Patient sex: M
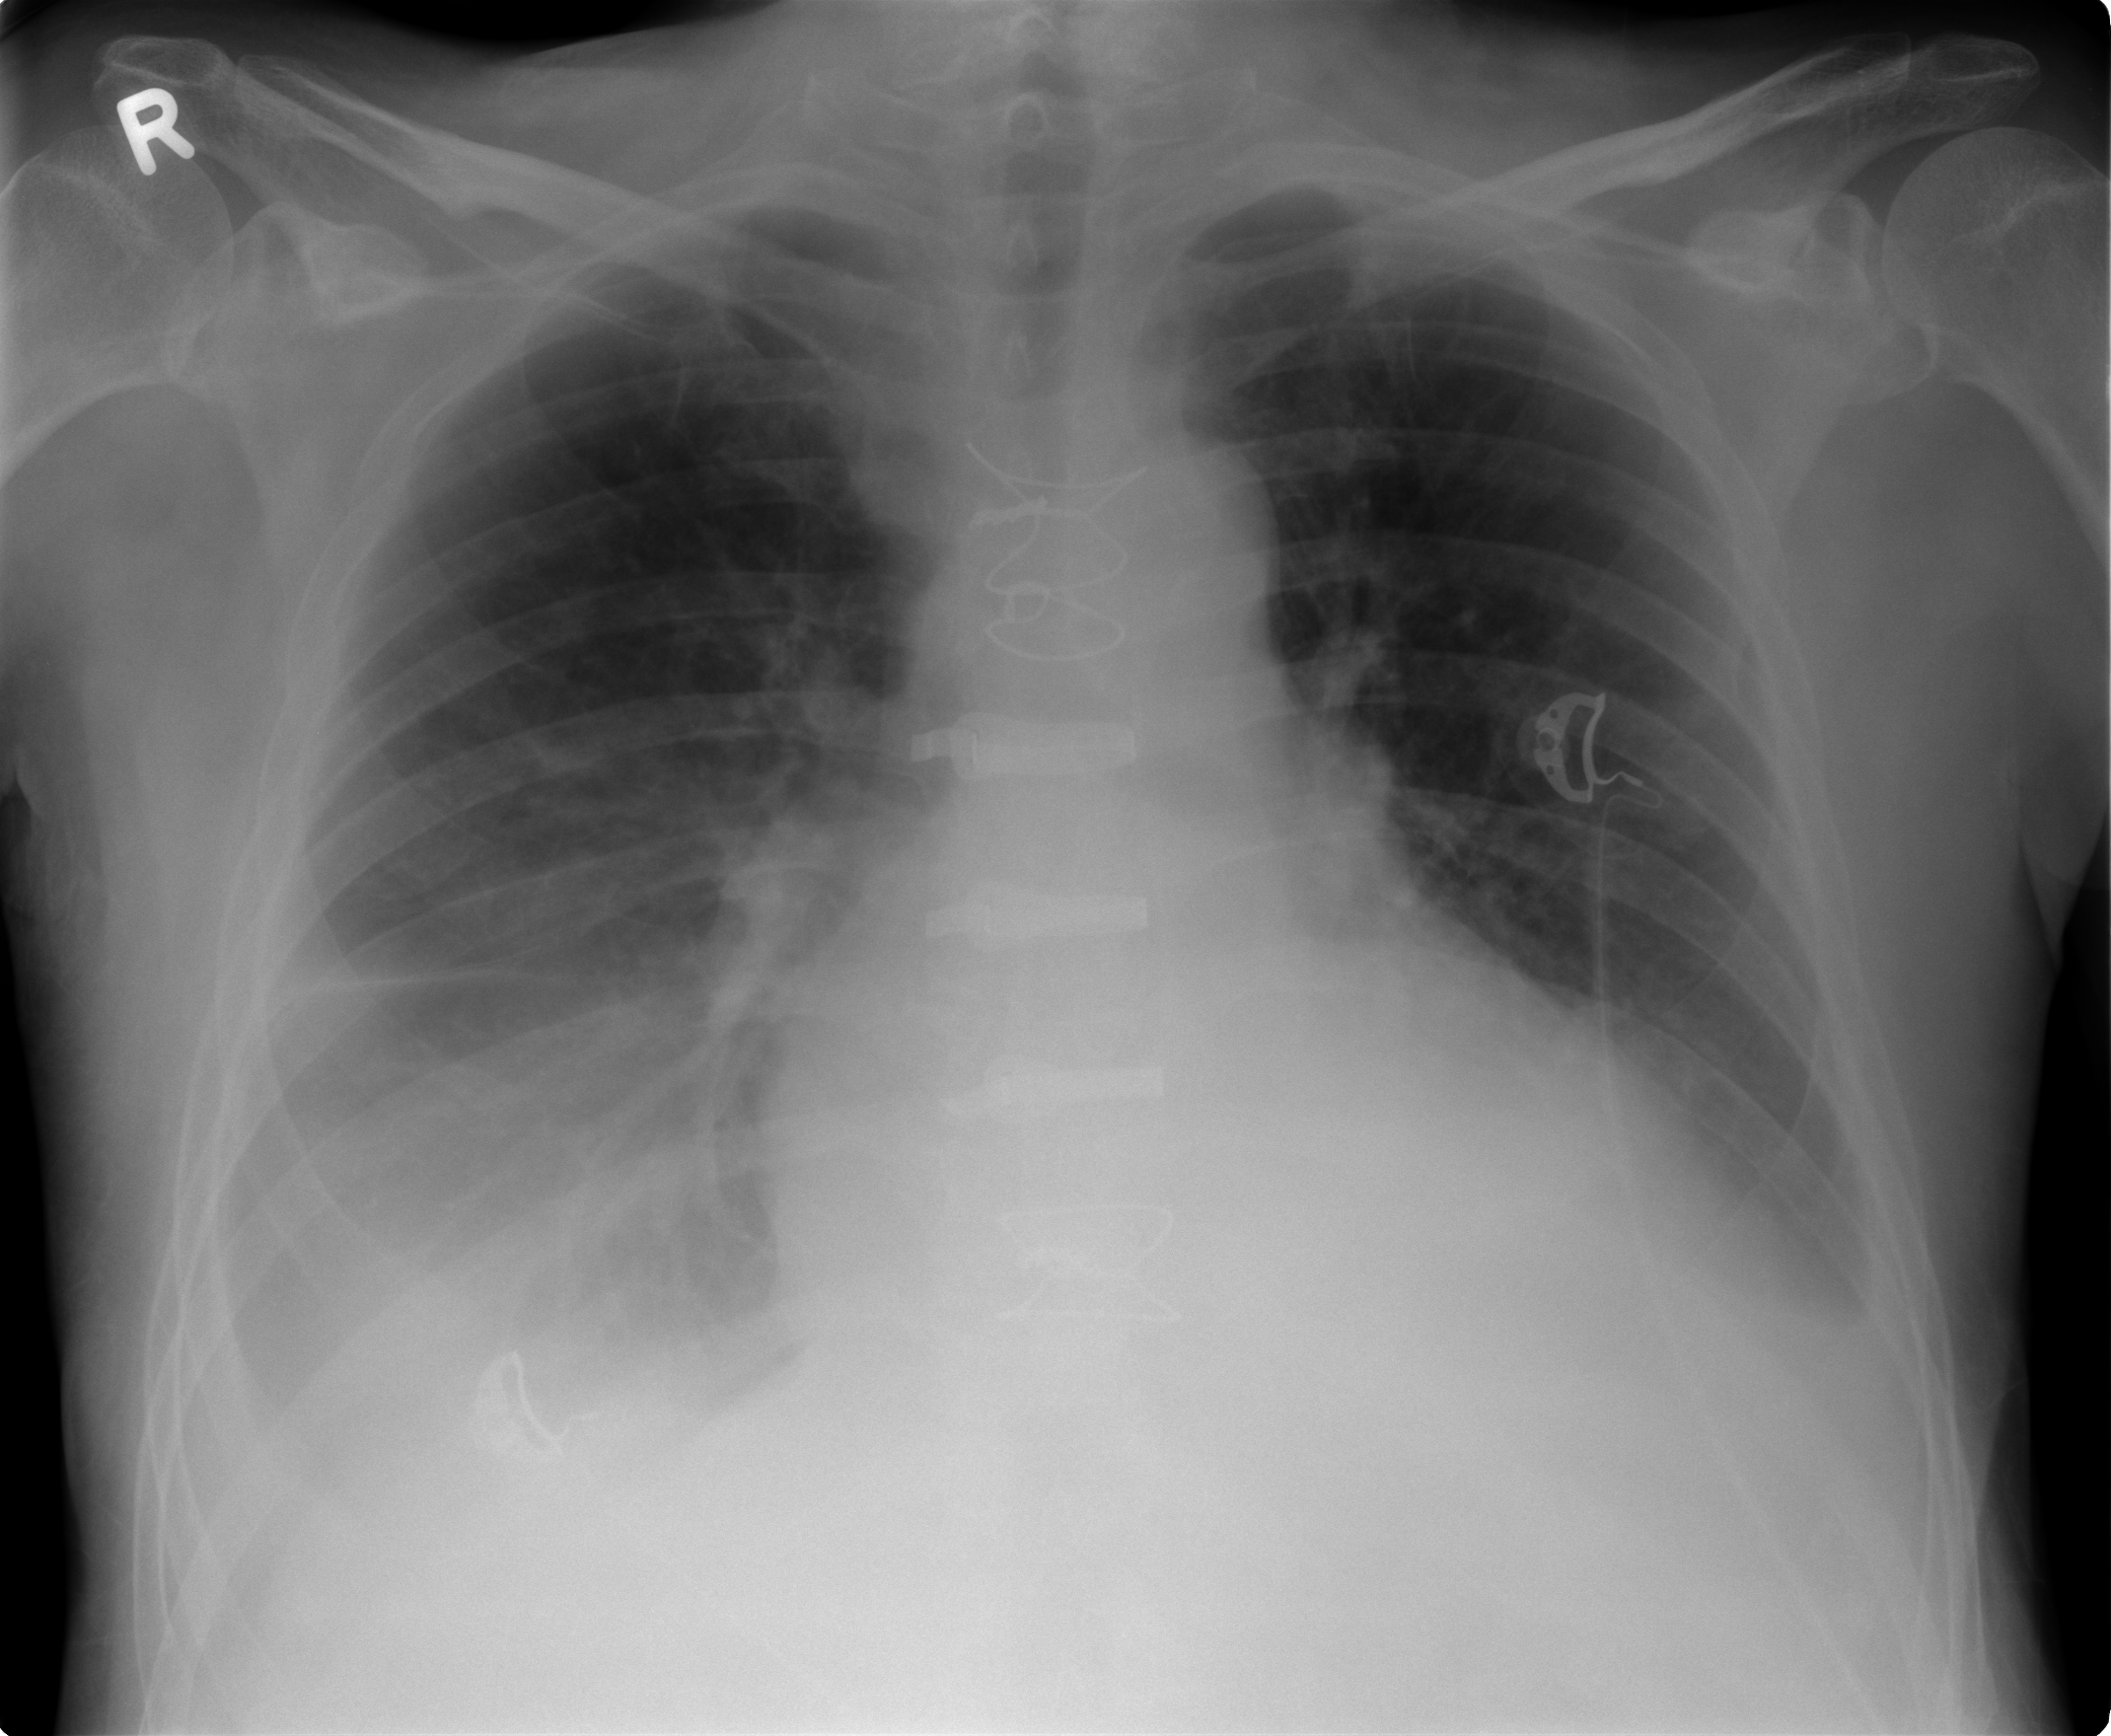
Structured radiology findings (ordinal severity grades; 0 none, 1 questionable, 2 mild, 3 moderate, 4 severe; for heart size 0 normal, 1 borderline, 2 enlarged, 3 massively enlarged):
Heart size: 3
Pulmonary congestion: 2
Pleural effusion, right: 2
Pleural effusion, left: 2
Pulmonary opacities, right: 1
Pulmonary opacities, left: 0
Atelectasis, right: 2
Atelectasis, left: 1